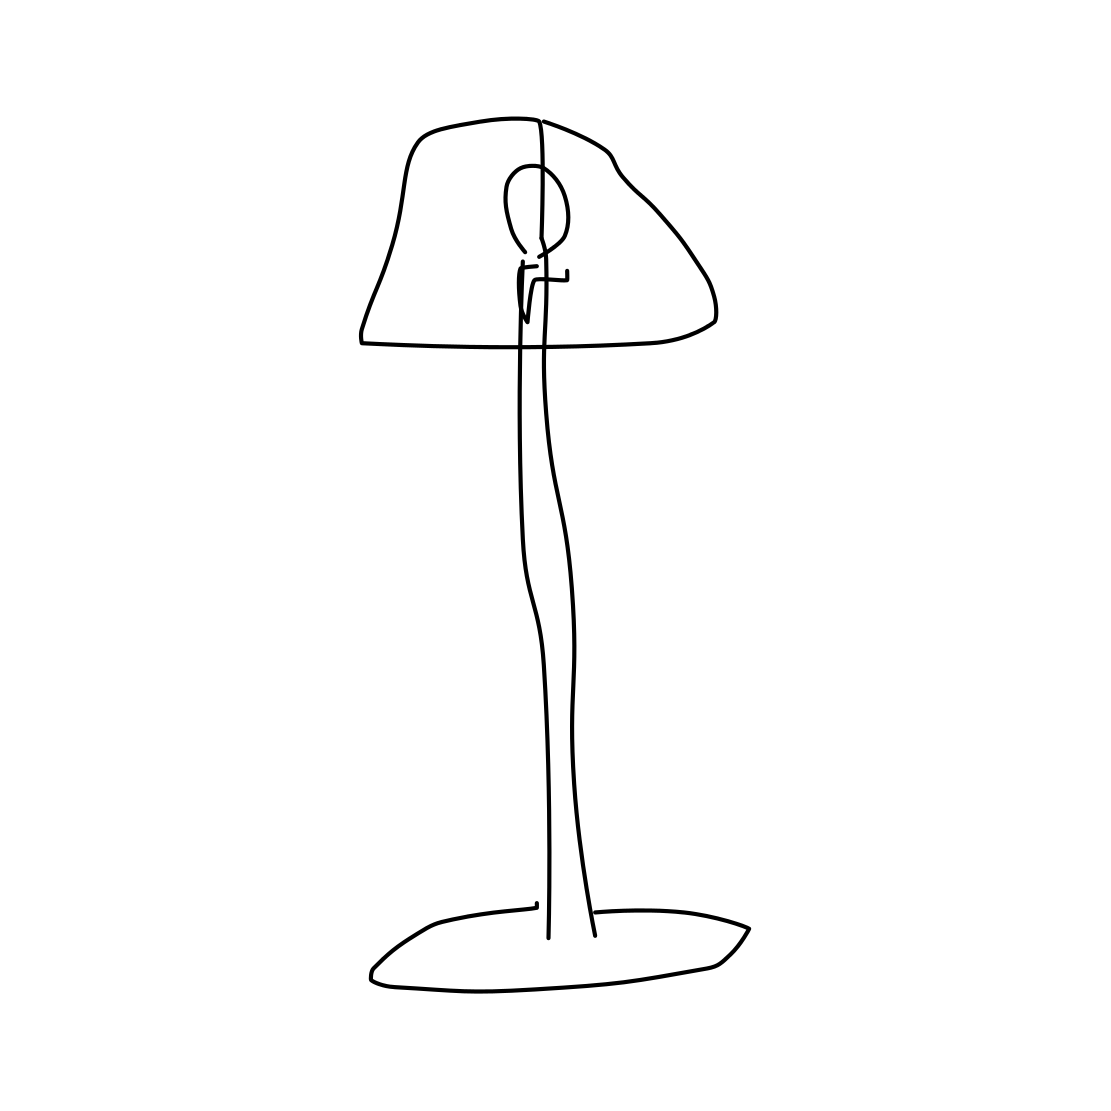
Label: floor lamp